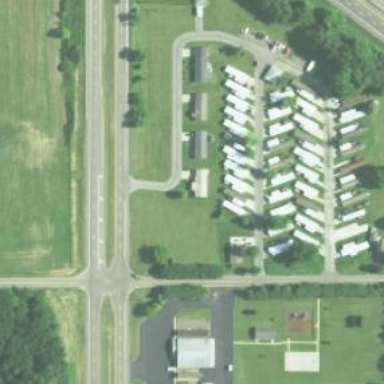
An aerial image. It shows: Trailer park.